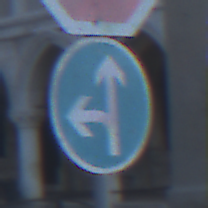
Verkehrszeichen: VorgeschriebeneFahrtrichtungGeradeausOderLinks
Zusatzzeichen oben: Stop
Umgebung: Outdoor, Urban
Tageszeit: Dawn
Wetter: Clear
Licht: Natural
Jahreszeit: NotSpecified
Kontrast: LowContrast